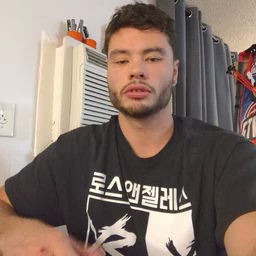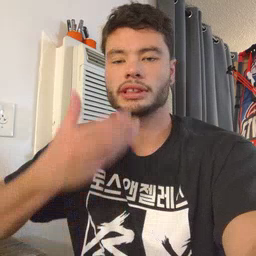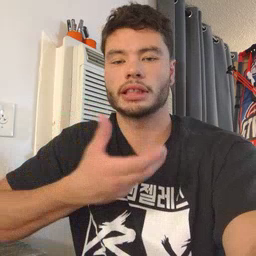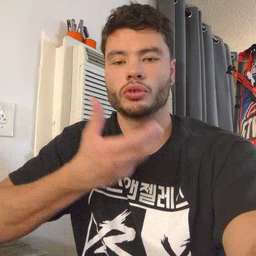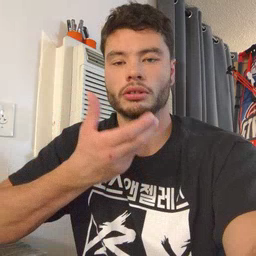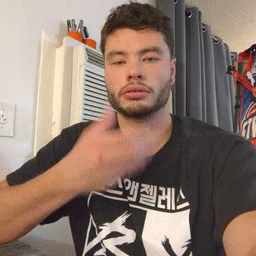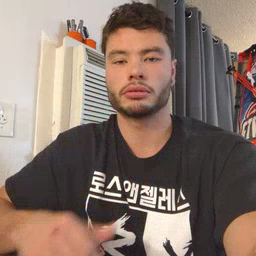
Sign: cereal